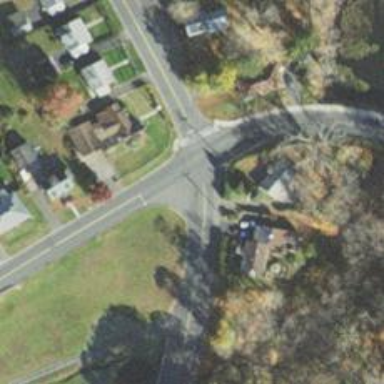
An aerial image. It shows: Stop road.